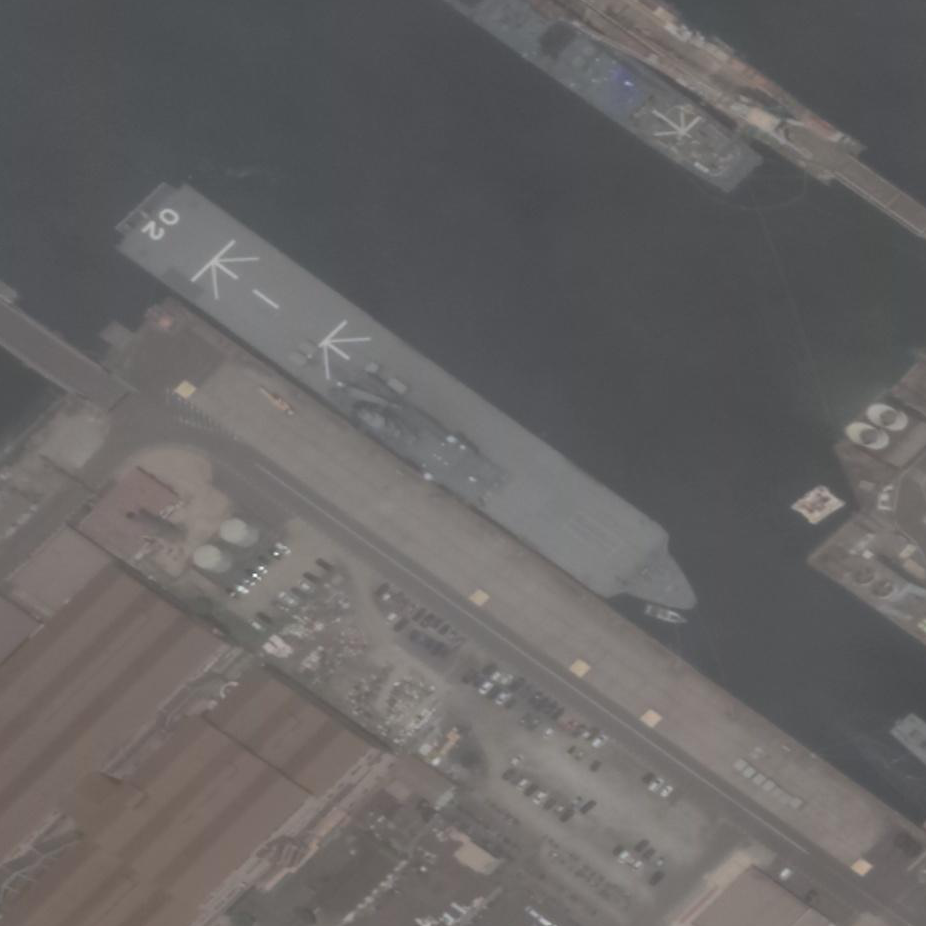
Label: Osumi-class_landing_ship